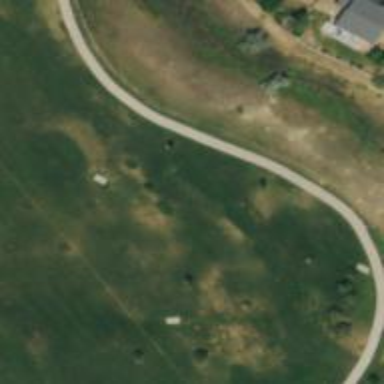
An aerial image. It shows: Disc golf basket.